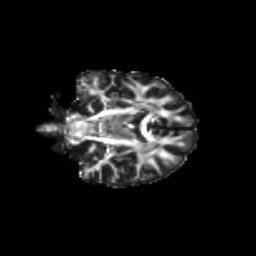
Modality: FA
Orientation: coronal
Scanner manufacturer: siemens
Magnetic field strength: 3 T
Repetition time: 9.2 s
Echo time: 0.084 s